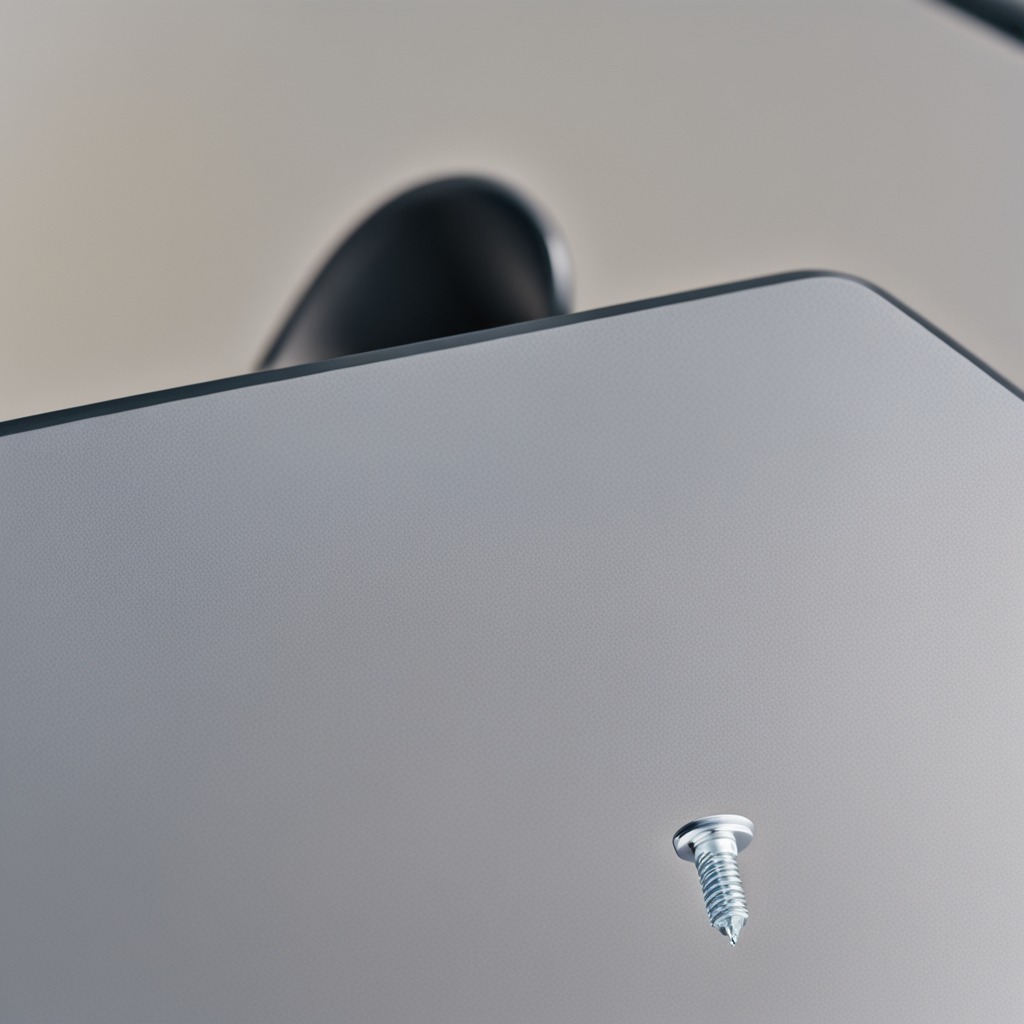
A metal screw is lying on the table.